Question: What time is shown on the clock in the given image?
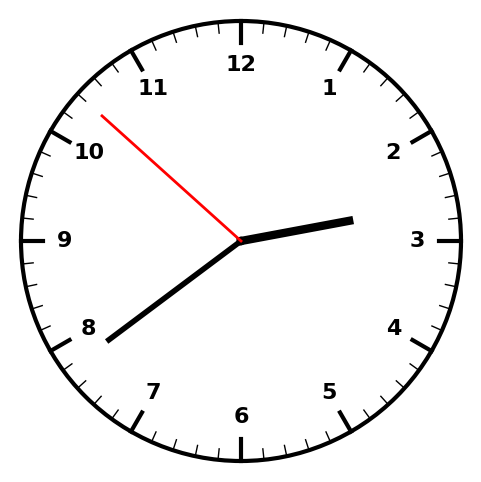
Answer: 02:38:52